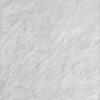
Label: not_dusty